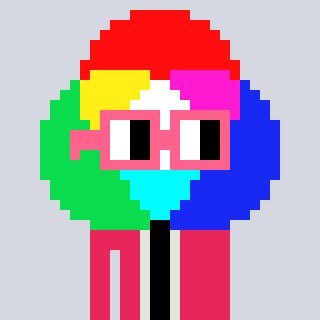
a pixel art character with square pink glasses, a color circle-shaped head and a redpinkish-colored body on a cool background